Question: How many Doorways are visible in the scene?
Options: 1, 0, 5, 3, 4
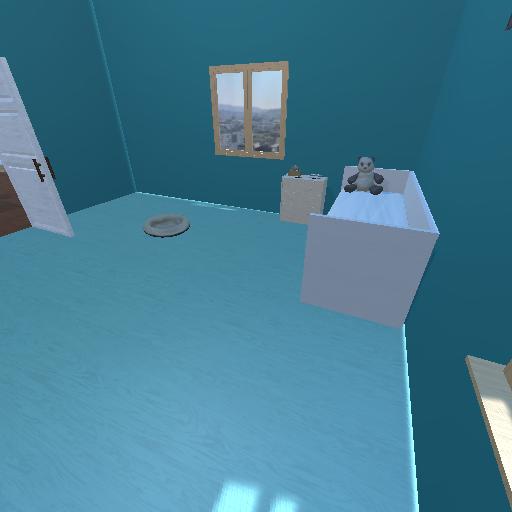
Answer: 1